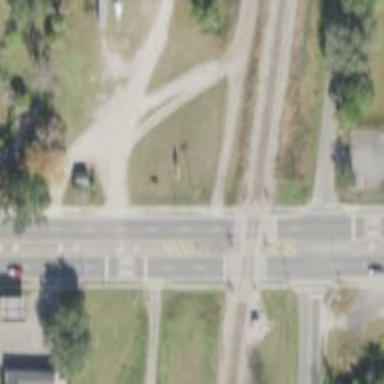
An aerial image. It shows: Level crossing with full barriers and lights.